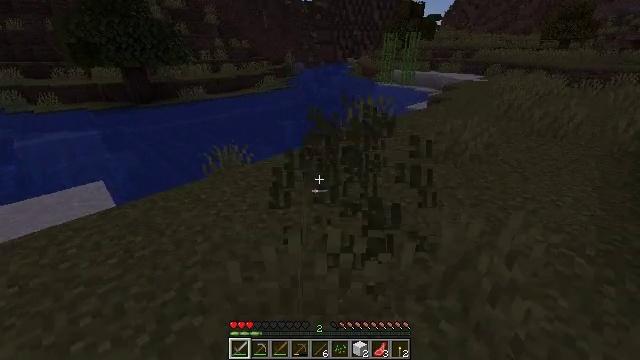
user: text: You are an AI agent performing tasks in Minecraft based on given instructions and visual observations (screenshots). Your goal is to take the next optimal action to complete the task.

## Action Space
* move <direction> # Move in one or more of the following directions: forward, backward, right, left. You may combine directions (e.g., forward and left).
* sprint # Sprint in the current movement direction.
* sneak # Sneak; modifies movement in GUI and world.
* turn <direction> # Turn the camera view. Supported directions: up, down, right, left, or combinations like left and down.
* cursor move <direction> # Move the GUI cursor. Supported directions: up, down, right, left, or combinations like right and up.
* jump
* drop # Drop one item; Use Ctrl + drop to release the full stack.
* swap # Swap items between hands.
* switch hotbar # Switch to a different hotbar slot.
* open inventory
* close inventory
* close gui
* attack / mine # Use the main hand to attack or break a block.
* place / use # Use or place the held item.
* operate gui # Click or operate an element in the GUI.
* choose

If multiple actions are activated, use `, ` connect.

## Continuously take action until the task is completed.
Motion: motion action
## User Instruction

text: Combat the sheep.
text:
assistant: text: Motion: no_op